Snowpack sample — Loveland Pass, Silver Plume, Colorado, USA (2/11/26, 12:00 PM MST)
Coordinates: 39.663, -105.886
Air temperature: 35 °F
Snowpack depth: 82 cm
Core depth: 20 cm
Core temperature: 17.6 °F
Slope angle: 13°, slope face: 12°
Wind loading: high
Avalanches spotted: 1
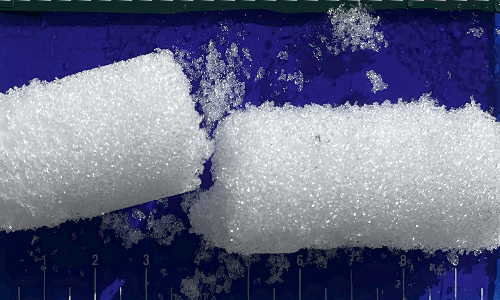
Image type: core
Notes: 1 small avalanche spotted on the north side of the bowl, lots of wind loading